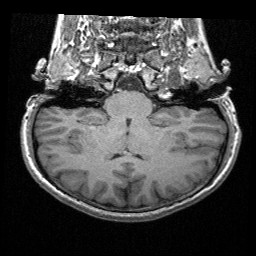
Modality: T1w
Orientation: sagittal